Question: I am trying to add caves to my tile based game but am having issues with the tiles not using the image when they are created.
Here is my code:
'''
w = rand(10);
for (int wi = 0; wi <= w; wi++) {
h = rand(10);
for (int hi = 0; hi <= h; hi++) {
if (i - w >= 1 && j - h >= 1) {
map[i - w][j - h] = new tile(
tiles.yellow, i * size, j
* size, false);
if (h != 0) {
h--;
}
}
}
if (w != 0) {
w--;
}
}
'''
Integer i is equal to the X coordinate of the tile.
Integer j is equal to the Y coordinate of the tile.
Here is the result of this:

What I was hoping for was for the grey areas to hold the tiles which are yellow and for the yellow tiles to not show up anywhere else. (I am only using this tile for testing)
If you know how I can correct this then please reply!
Thanks in advance!
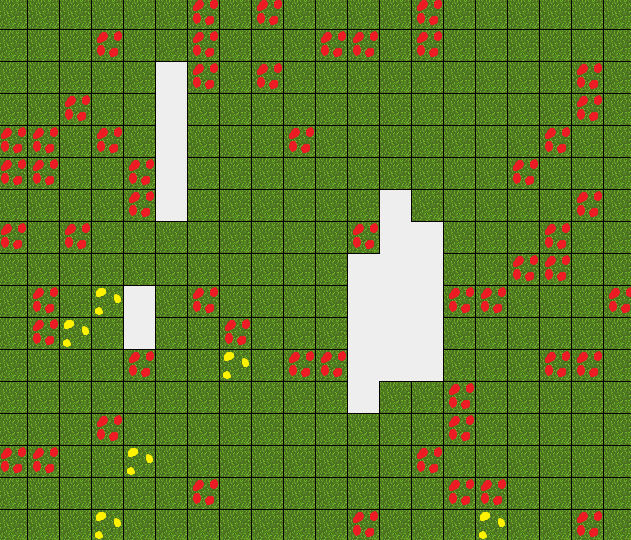
Answer: I'm completely confused by your code, but should not it be
'''
map[i - w][j - h] = new tile(tiles.yellow, (i - w) * size, (j - h) * size, false);
'''
Otherwise I'm completely at loss what you are trying to do here?